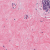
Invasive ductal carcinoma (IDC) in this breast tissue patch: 0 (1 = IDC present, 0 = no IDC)